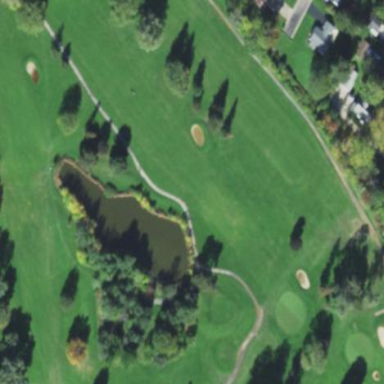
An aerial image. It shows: Water hazard on golf course. The hazard is natural water feature.